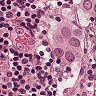
Metastatic tissue present: yes